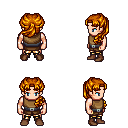
a pixel art fantasy rpg character, male body template, human, light skin, leather chest armor, gold greaves, dark blonde princess hairstyle, brown shoes, four views (front, back, left, right), 2x2 character sprite sheet, small pixel art, hard edges, no anti-aliasing